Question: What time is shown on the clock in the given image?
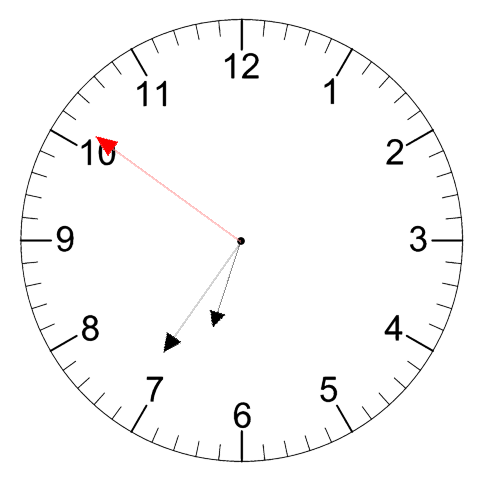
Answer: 06:35:51